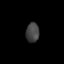
Tissue: lung
Cell type: T cells
Senescence score: 0.5475
Nuclear area (px): 251
Mean DAPI intensity: 67.968